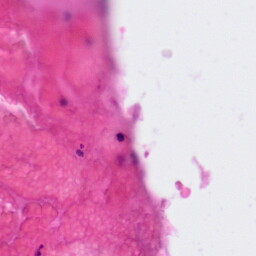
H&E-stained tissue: Colon